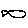
Label: fish